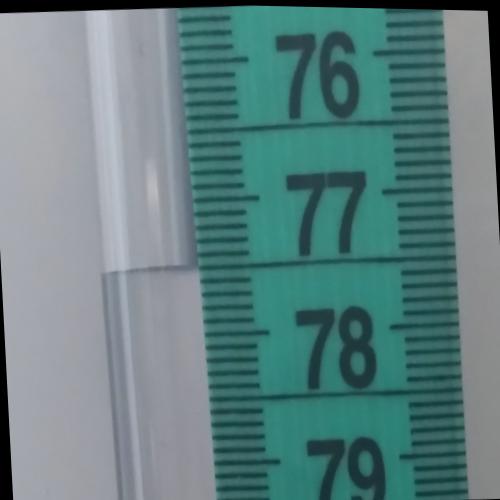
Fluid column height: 77.5 cm